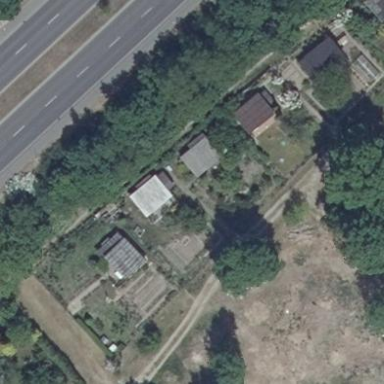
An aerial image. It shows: Area designated for allotments.